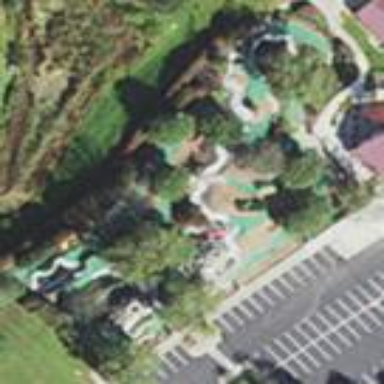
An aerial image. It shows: Miniature golf leisure land.